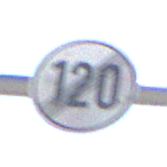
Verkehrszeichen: EndeGeschwindigkeit120
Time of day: Midday
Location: Outdoor (RoadRail)
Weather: Clear
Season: Summer
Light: Natural